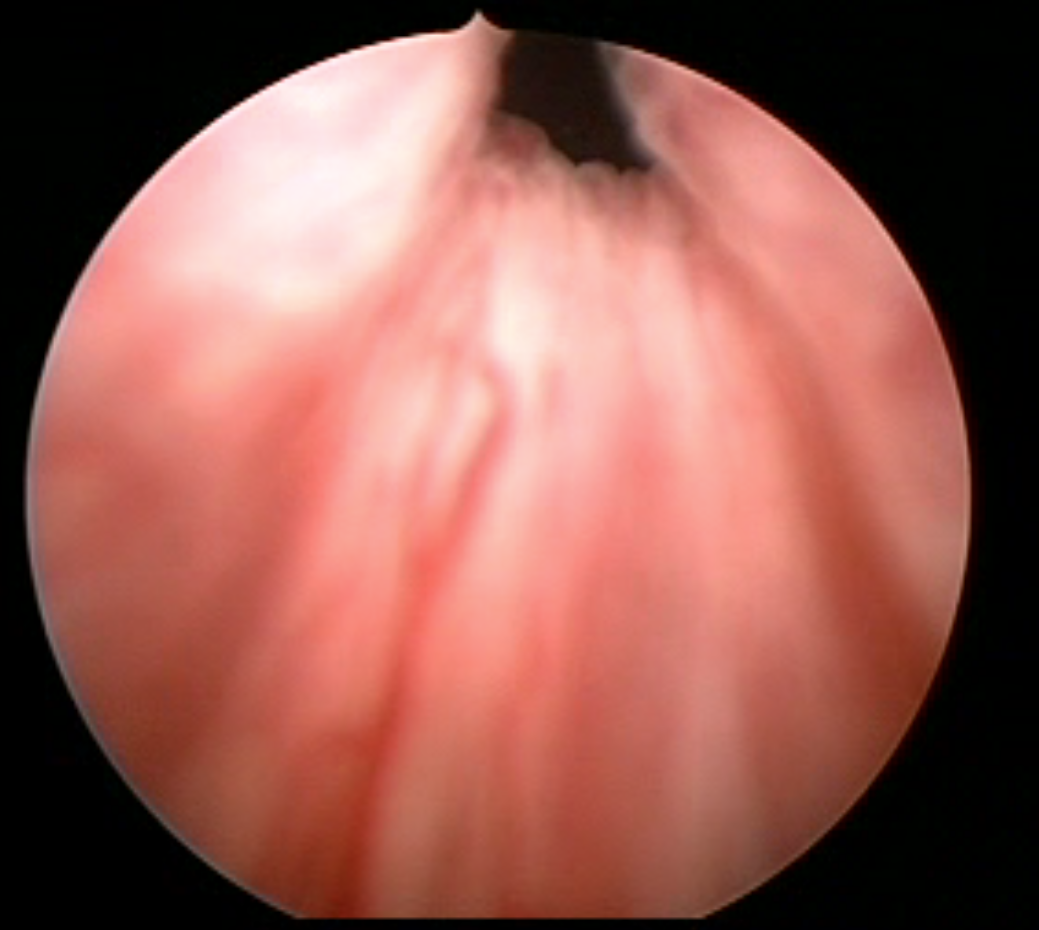
Modality: WLC
Class: Anatomical landmarks
Subclass: ProstaticUrethra
Lesion: L0
Bladder cancer association: No